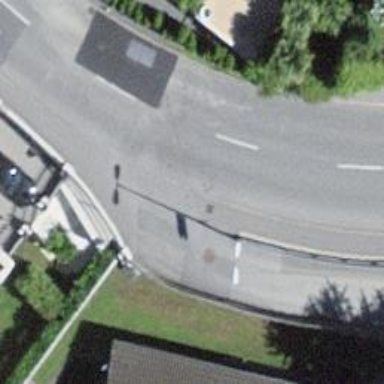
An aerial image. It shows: Street lamp serving as guidepost.